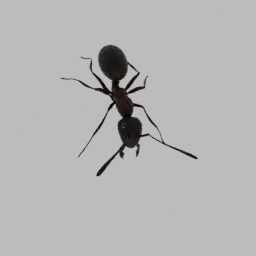
Label: animals